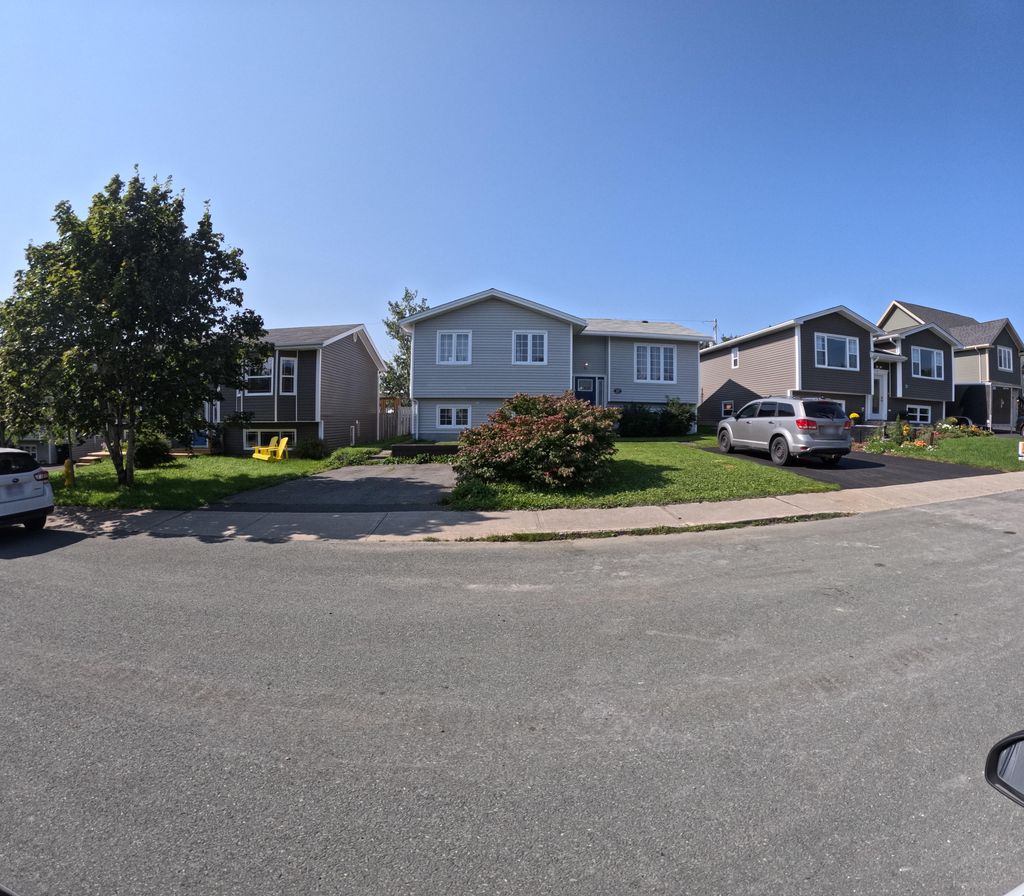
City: st_johns